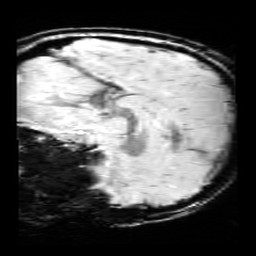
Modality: SWI
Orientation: sagittal
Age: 13
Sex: female
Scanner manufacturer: siemens
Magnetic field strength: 3 T
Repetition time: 0.027 s
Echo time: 0.02 s